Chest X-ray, AP view. Patient: 28 years old, sex M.
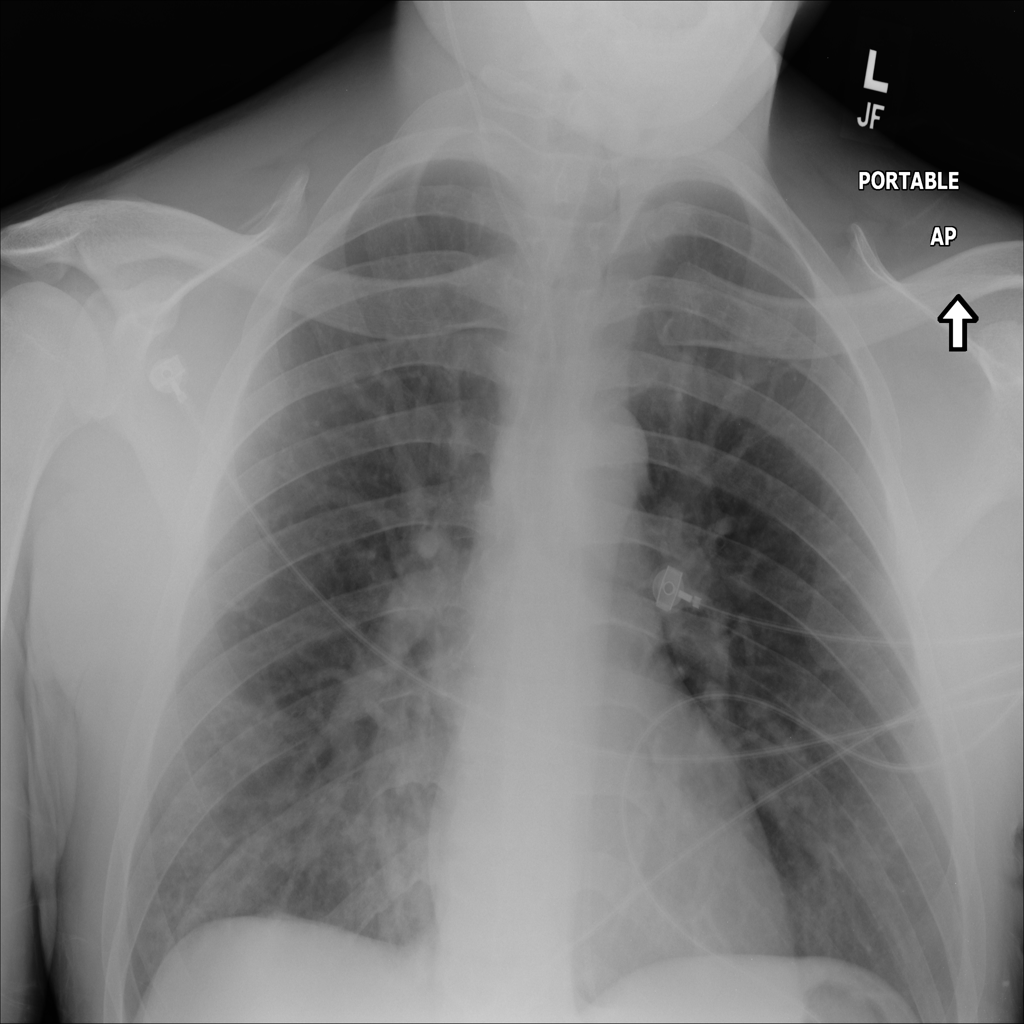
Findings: Atelectasis, Infiltration